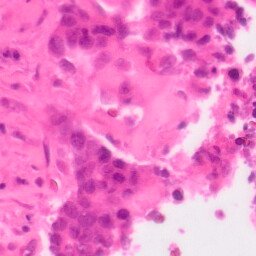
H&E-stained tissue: Colon